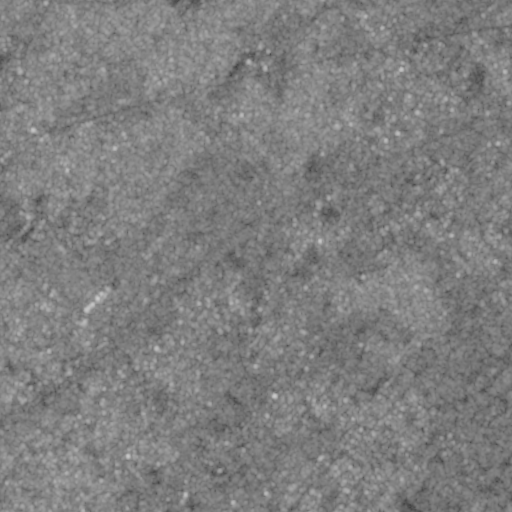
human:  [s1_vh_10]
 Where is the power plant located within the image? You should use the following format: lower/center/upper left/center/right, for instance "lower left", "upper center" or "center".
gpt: The power plant is located in the center left of the image.
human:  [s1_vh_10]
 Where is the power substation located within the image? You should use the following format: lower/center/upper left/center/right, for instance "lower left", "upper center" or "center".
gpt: The power substation is located in the upper left of the image.
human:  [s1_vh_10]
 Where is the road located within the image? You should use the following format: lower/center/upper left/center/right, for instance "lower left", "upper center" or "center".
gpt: There is no road in the image.

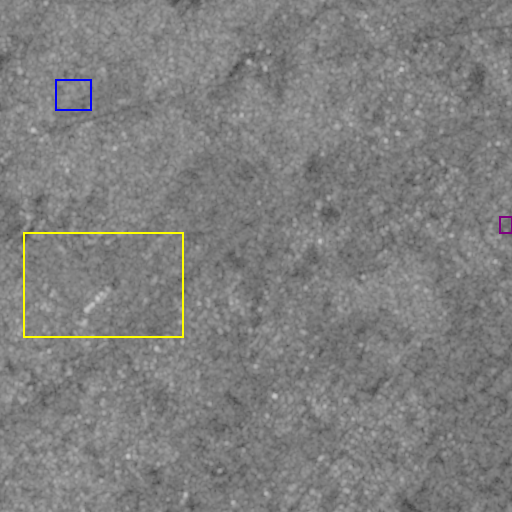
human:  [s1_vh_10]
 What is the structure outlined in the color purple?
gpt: The structure outlined in purple is a park.
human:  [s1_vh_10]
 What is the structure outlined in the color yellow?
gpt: The structure outlined in yellow is a power plant.
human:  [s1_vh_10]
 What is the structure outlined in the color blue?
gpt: The structure outlined in blue is a power substation.
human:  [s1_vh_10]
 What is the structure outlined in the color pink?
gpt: There is no pink outline.